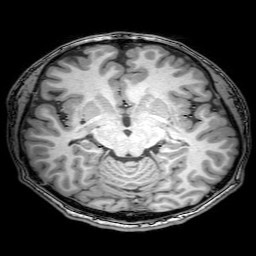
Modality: T1w
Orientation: coronal
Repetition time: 0.00828 s
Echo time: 0.00388 s